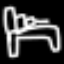
Label: bed